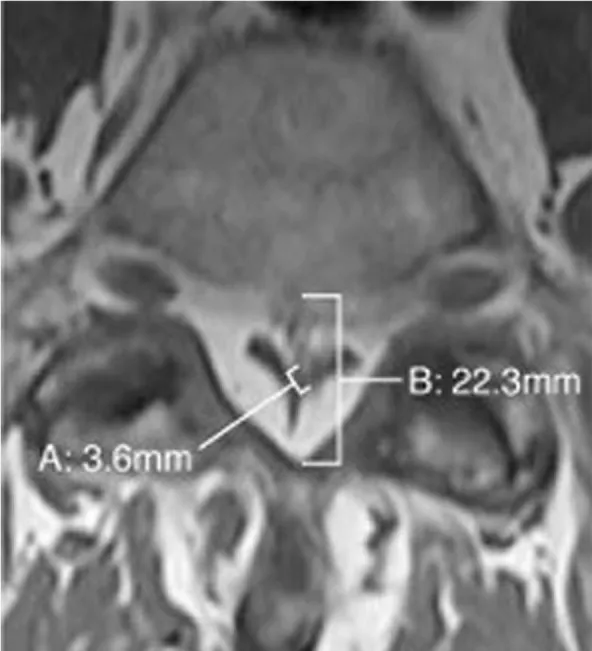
case 1, measurement of the "Y" sign using the modified method. "A" demonstrates the dural sac as measured with the modified method, "B" demonstrates the spinal canal, and EF is the difference between these measurements.
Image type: radiology (mri)